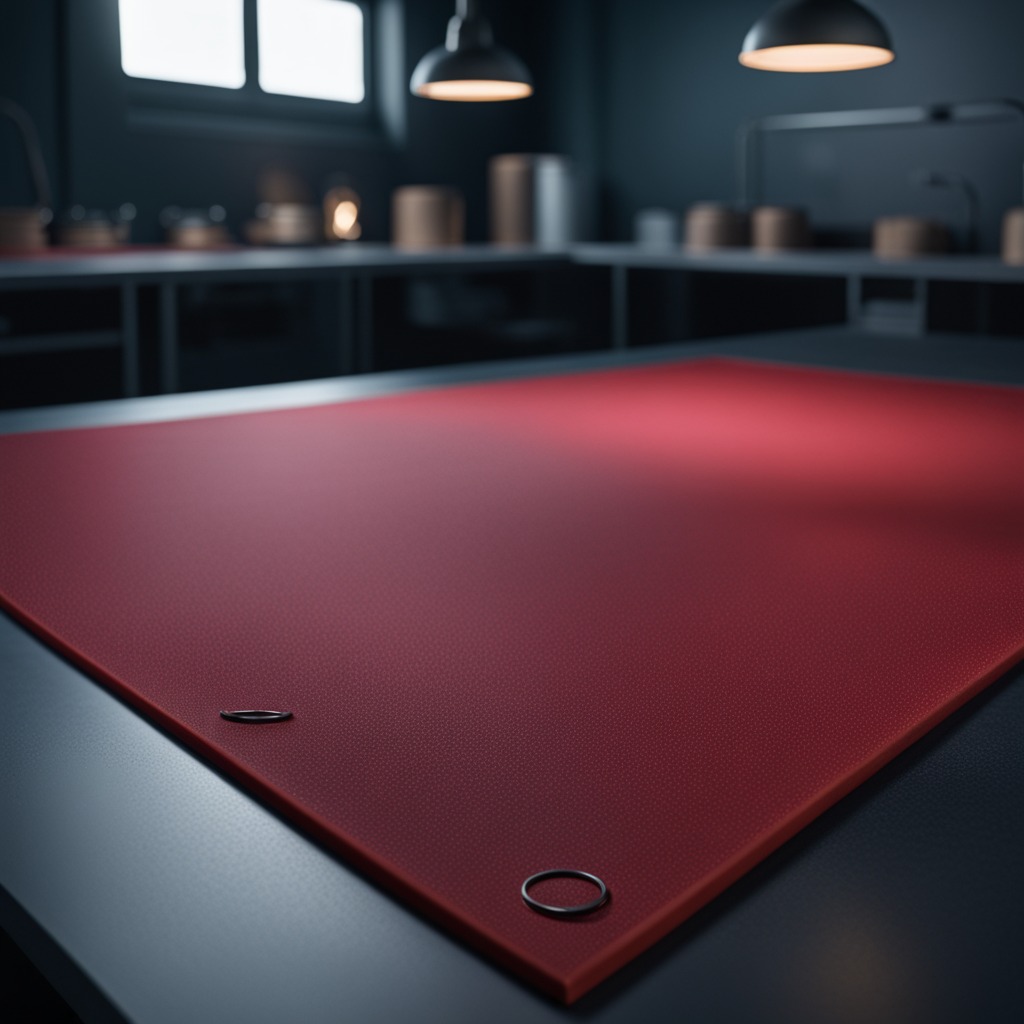
A rubber O-ring lies on the granite tabletop.